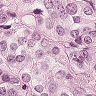
Metastatic tissue present: yes